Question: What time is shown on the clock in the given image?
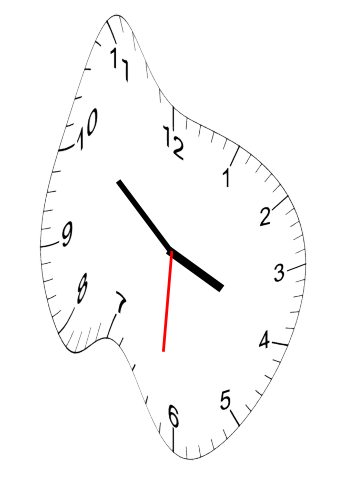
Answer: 03:51:31